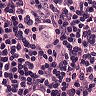
Metastatic tissue present: yes